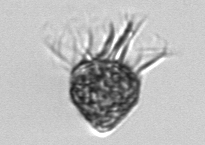
Label: Strombidium_morphotype2